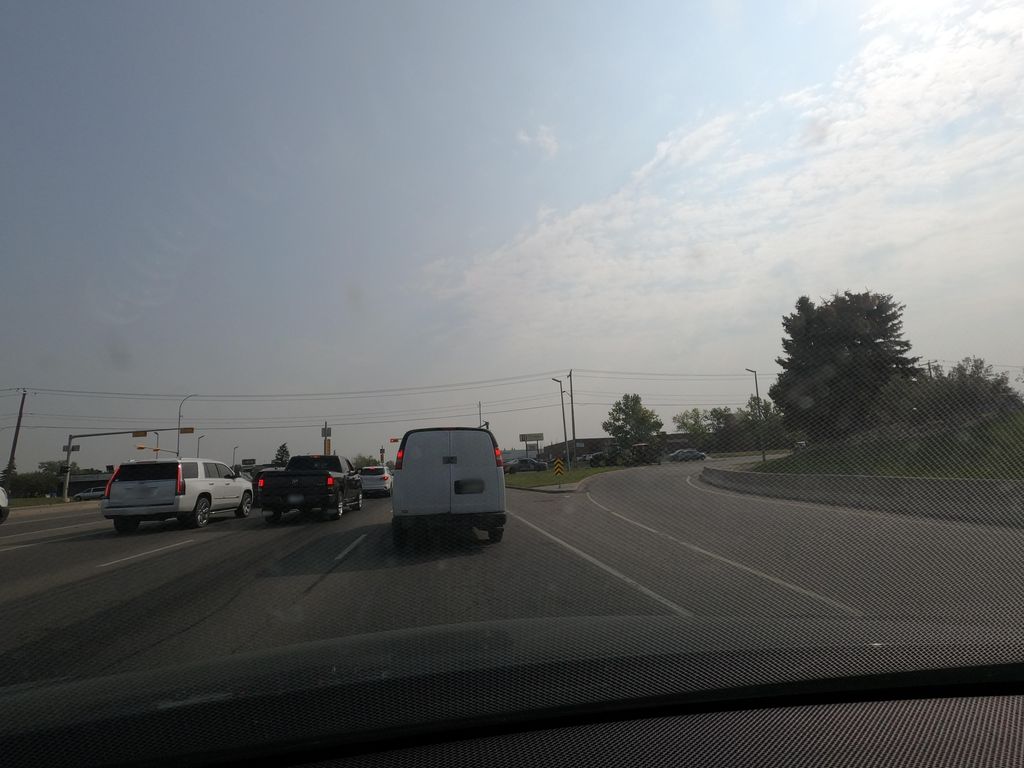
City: calgary